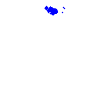
Particle: electron